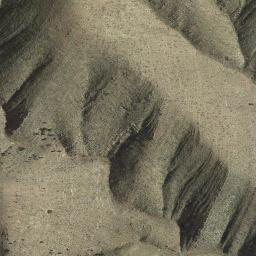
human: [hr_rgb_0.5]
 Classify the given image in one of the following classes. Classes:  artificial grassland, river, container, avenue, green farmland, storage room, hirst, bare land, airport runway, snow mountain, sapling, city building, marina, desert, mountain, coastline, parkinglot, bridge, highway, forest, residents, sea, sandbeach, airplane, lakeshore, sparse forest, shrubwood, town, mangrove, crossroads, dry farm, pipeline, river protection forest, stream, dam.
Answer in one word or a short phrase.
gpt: mountain